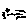
Label: bird